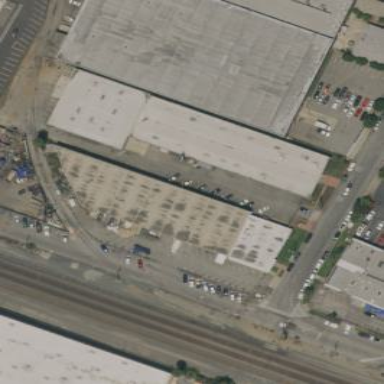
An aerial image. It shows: Industrial building.